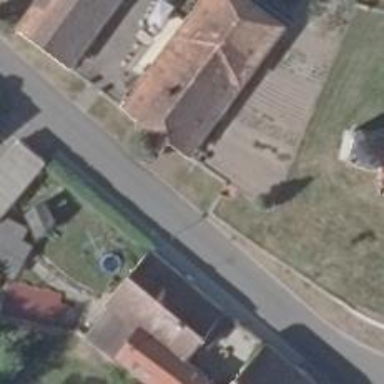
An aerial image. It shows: Footway.